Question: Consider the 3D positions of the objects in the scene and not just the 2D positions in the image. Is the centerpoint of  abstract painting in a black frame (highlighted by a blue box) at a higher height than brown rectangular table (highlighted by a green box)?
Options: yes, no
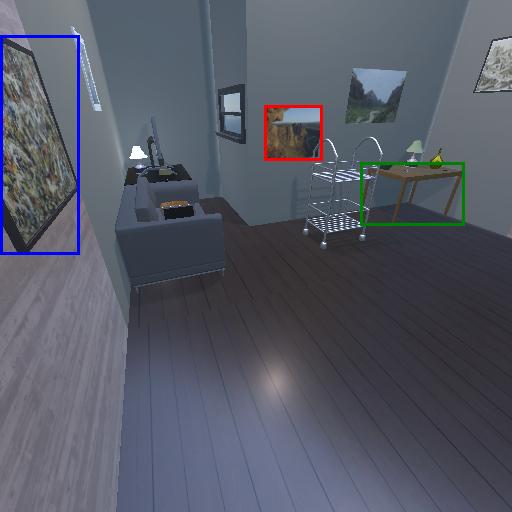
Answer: yes